Question: Count the number of objects in the diagram.
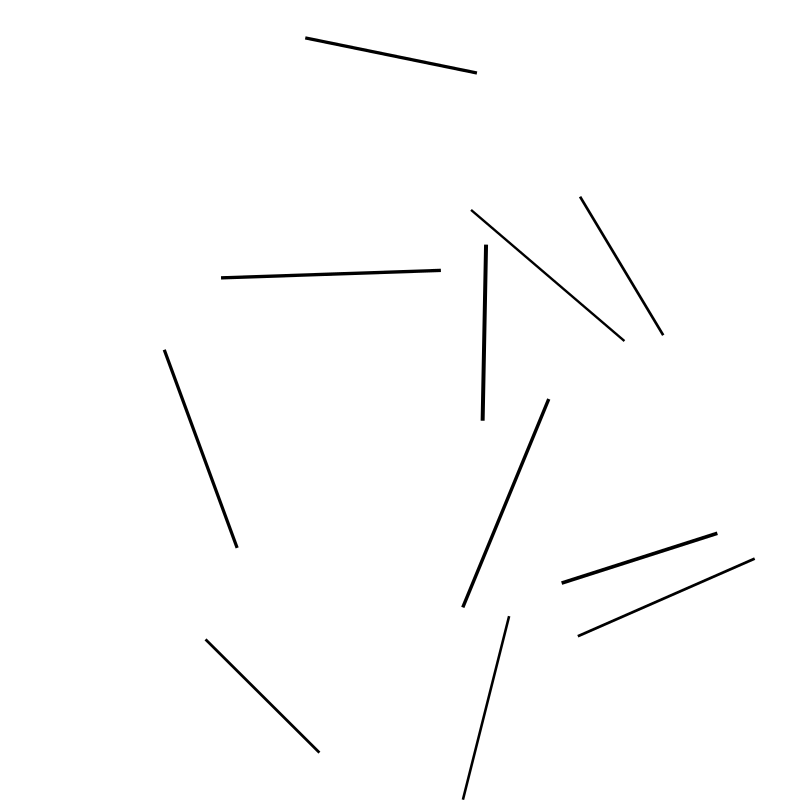
Answer: 11